Brain MRI, modality: ceT1
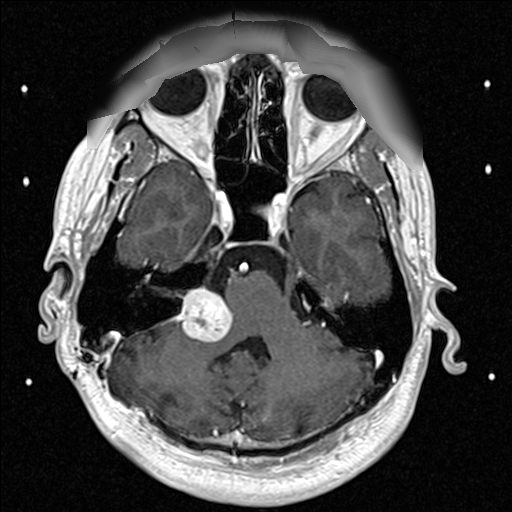